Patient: sex M, age 46
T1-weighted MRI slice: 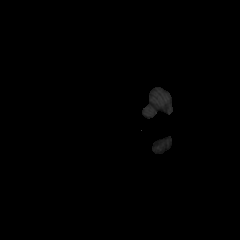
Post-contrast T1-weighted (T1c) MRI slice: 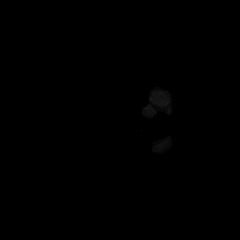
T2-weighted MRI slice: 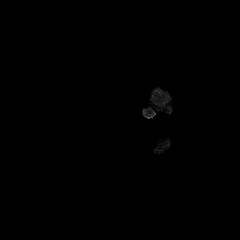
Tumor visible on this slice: no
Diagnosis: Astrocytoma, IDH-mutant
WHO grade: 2